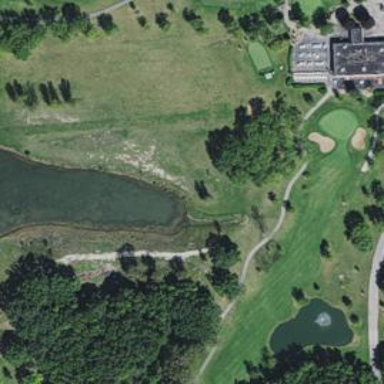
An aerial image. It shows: Picturesque scene of golf course with lateral water hazard.